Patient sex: M
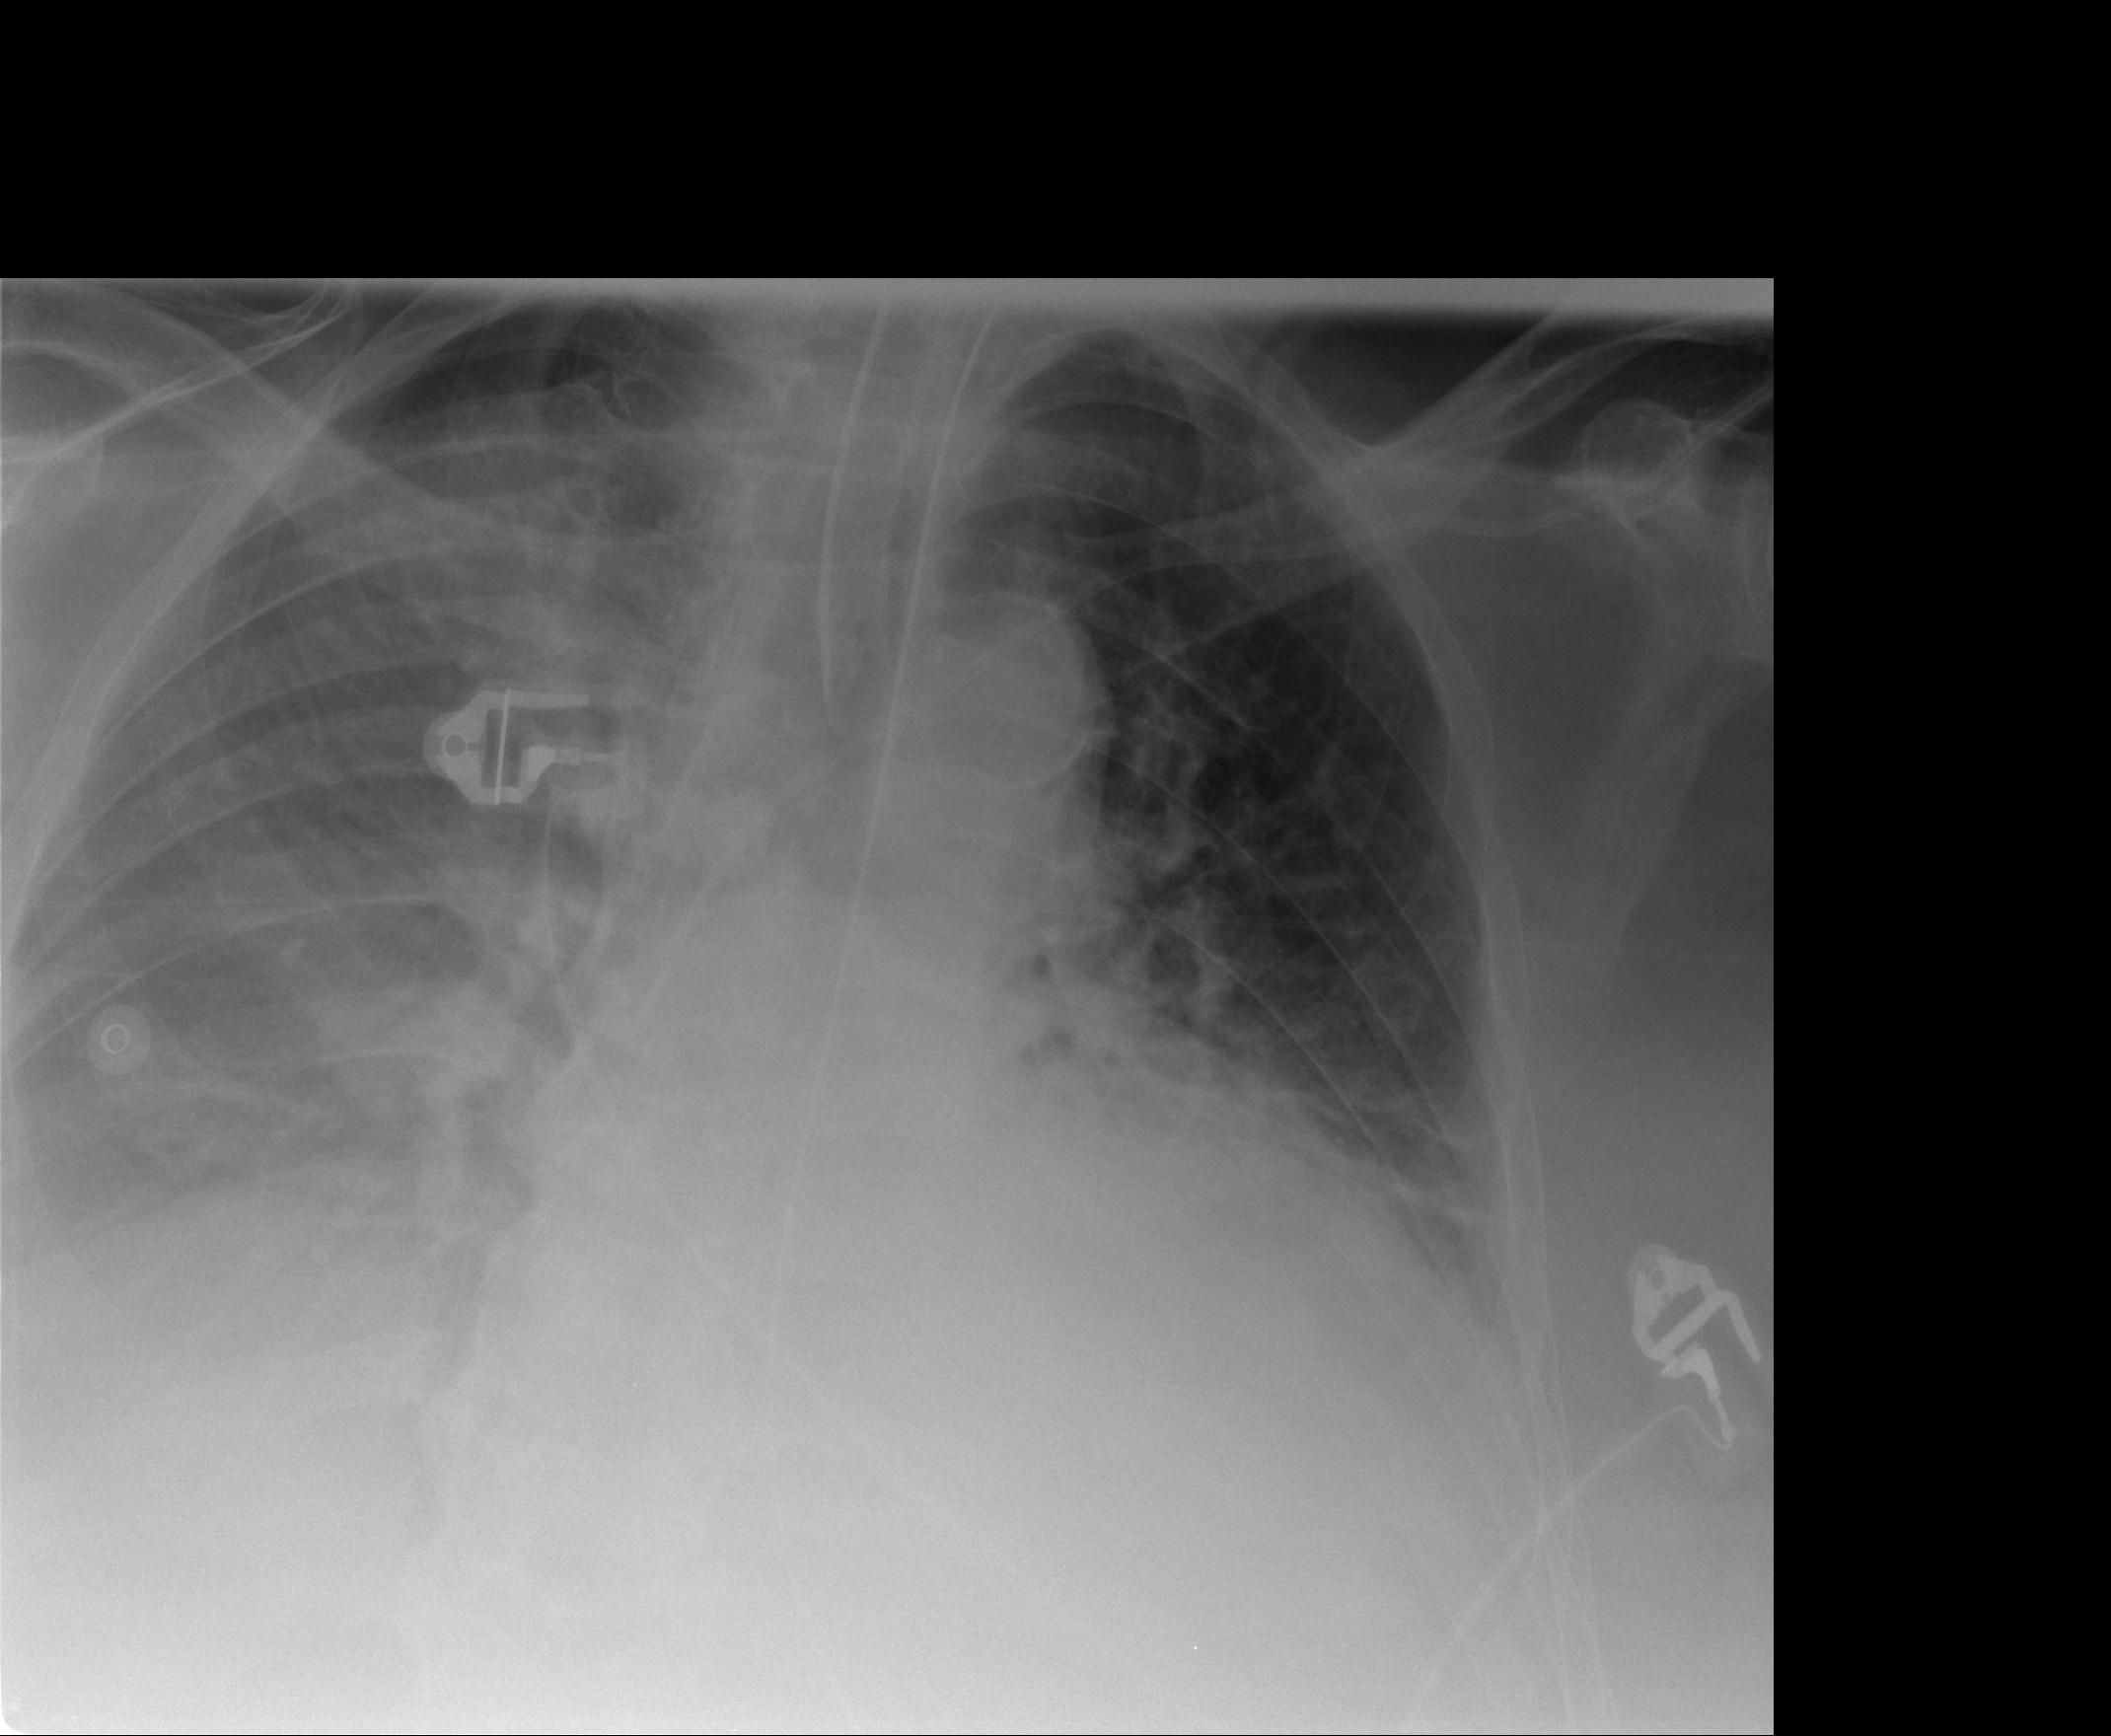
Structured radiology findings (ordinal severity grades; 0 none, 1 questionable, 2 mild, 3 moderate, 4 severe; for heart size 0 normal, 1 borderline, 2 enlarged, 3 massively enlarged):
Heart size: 2
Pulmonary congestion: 2
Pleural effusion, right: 3
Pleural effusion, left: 2
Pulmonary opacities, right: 2
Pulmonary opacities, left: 1
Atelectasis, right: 2
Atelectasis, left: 2